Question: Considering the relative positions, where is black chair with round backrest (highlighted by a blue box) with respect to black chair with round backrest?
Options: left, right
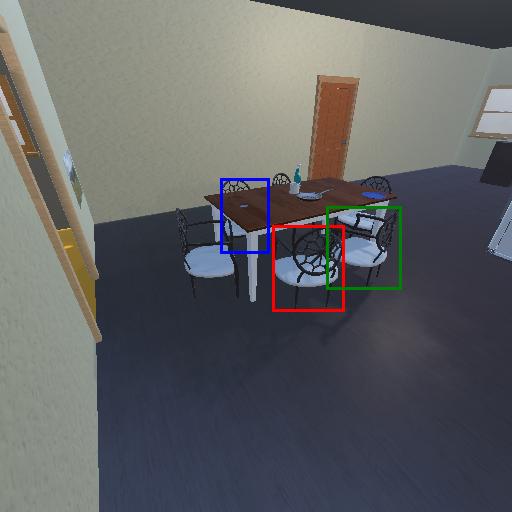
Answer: left